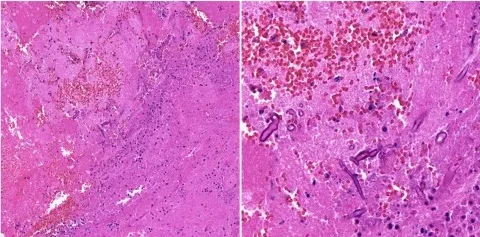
Brain imaging and immunohistochemical results. (C) Pathological results from the brain tissues of lesions in the right basal ganglia. Hematoxylin-eosin staining. Fungal spores and hyphae were observed in a small amount of necrotic brain tissue.
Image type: pathology (immunostaining)